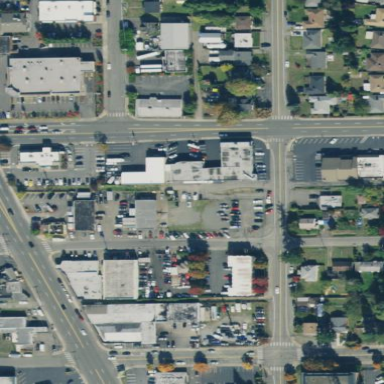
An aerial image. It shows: Commercial area.